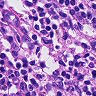
Metastatic tissue present: no